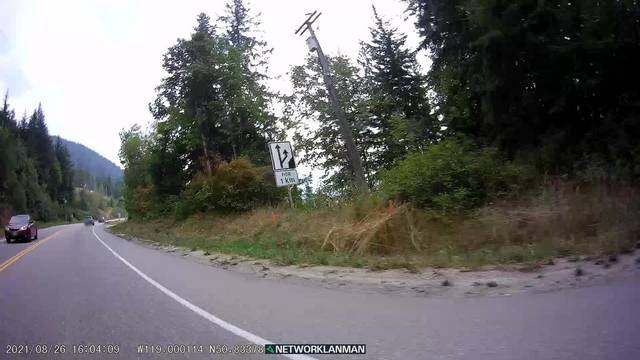
Region: Canada
Coordinates: 50.834, -119.0